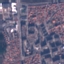
Land use / land cover class: Residential